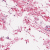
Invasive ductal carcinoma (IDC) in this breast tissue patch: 0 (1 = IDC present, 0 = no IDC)